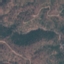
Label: HerbaceousVegetation